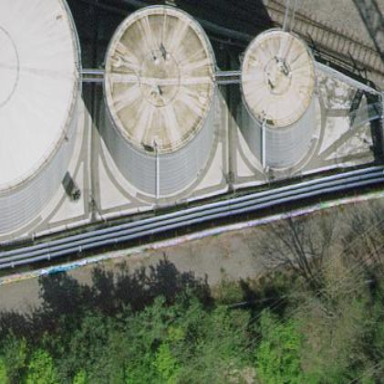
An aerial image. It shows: Storage tank building.